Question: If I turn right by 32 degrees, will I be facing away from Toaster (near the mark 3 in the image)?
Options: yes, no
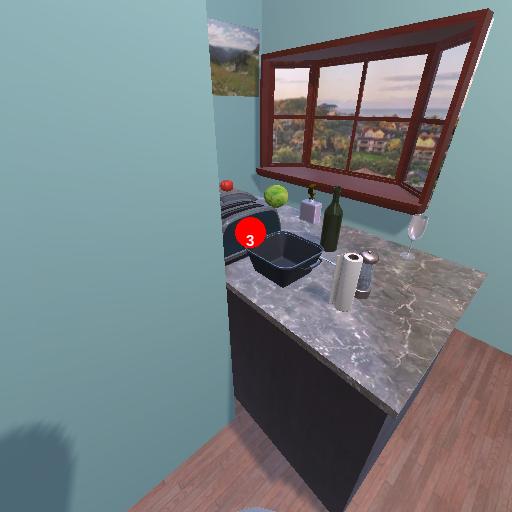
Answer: yes